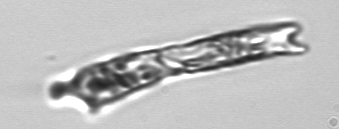
Label: Eucampia